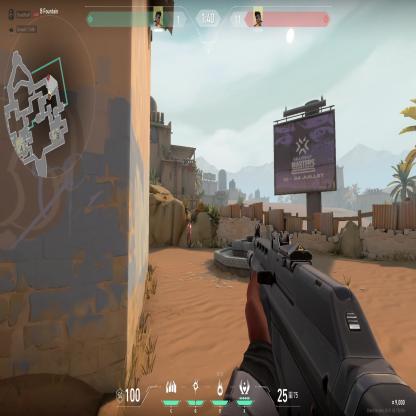
Label: enemy